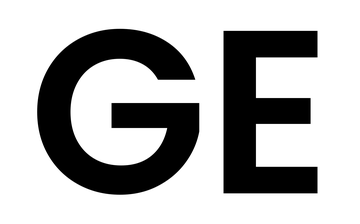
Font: Poppins-SemiBold